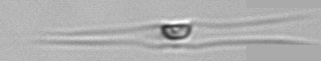
Label: Chaetoceros_danicus